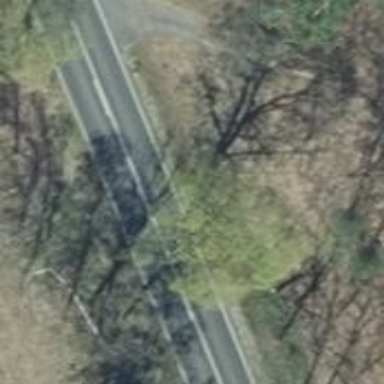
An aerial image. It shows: Primary road with asphalt surface.